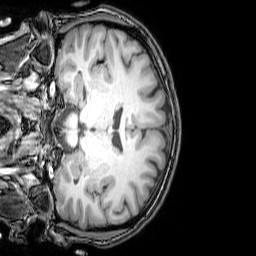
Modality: T1w
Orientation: coronal
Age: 22
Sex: female
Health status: healthy
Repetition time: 0.081 s
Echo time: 0.037 s